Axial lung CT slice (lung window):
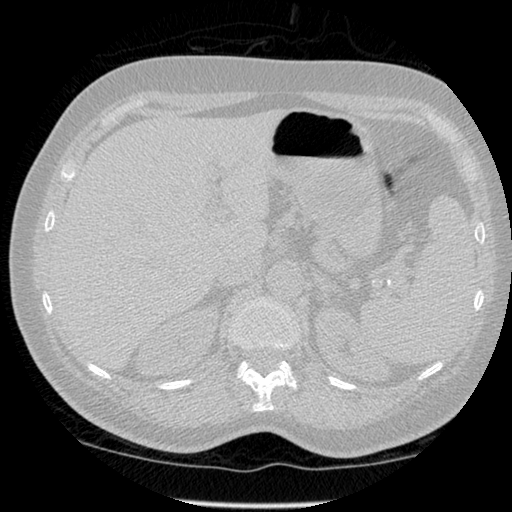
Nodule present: no